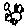
Label: bird